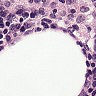
Metastatic tissue present: no